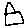
Label: house